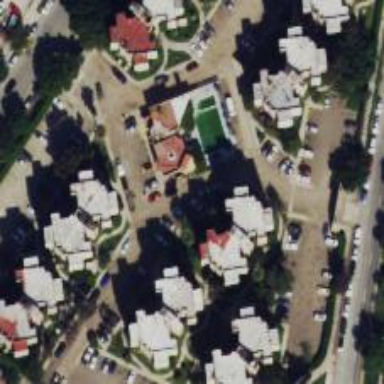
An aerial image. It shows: Living street.